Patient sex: M
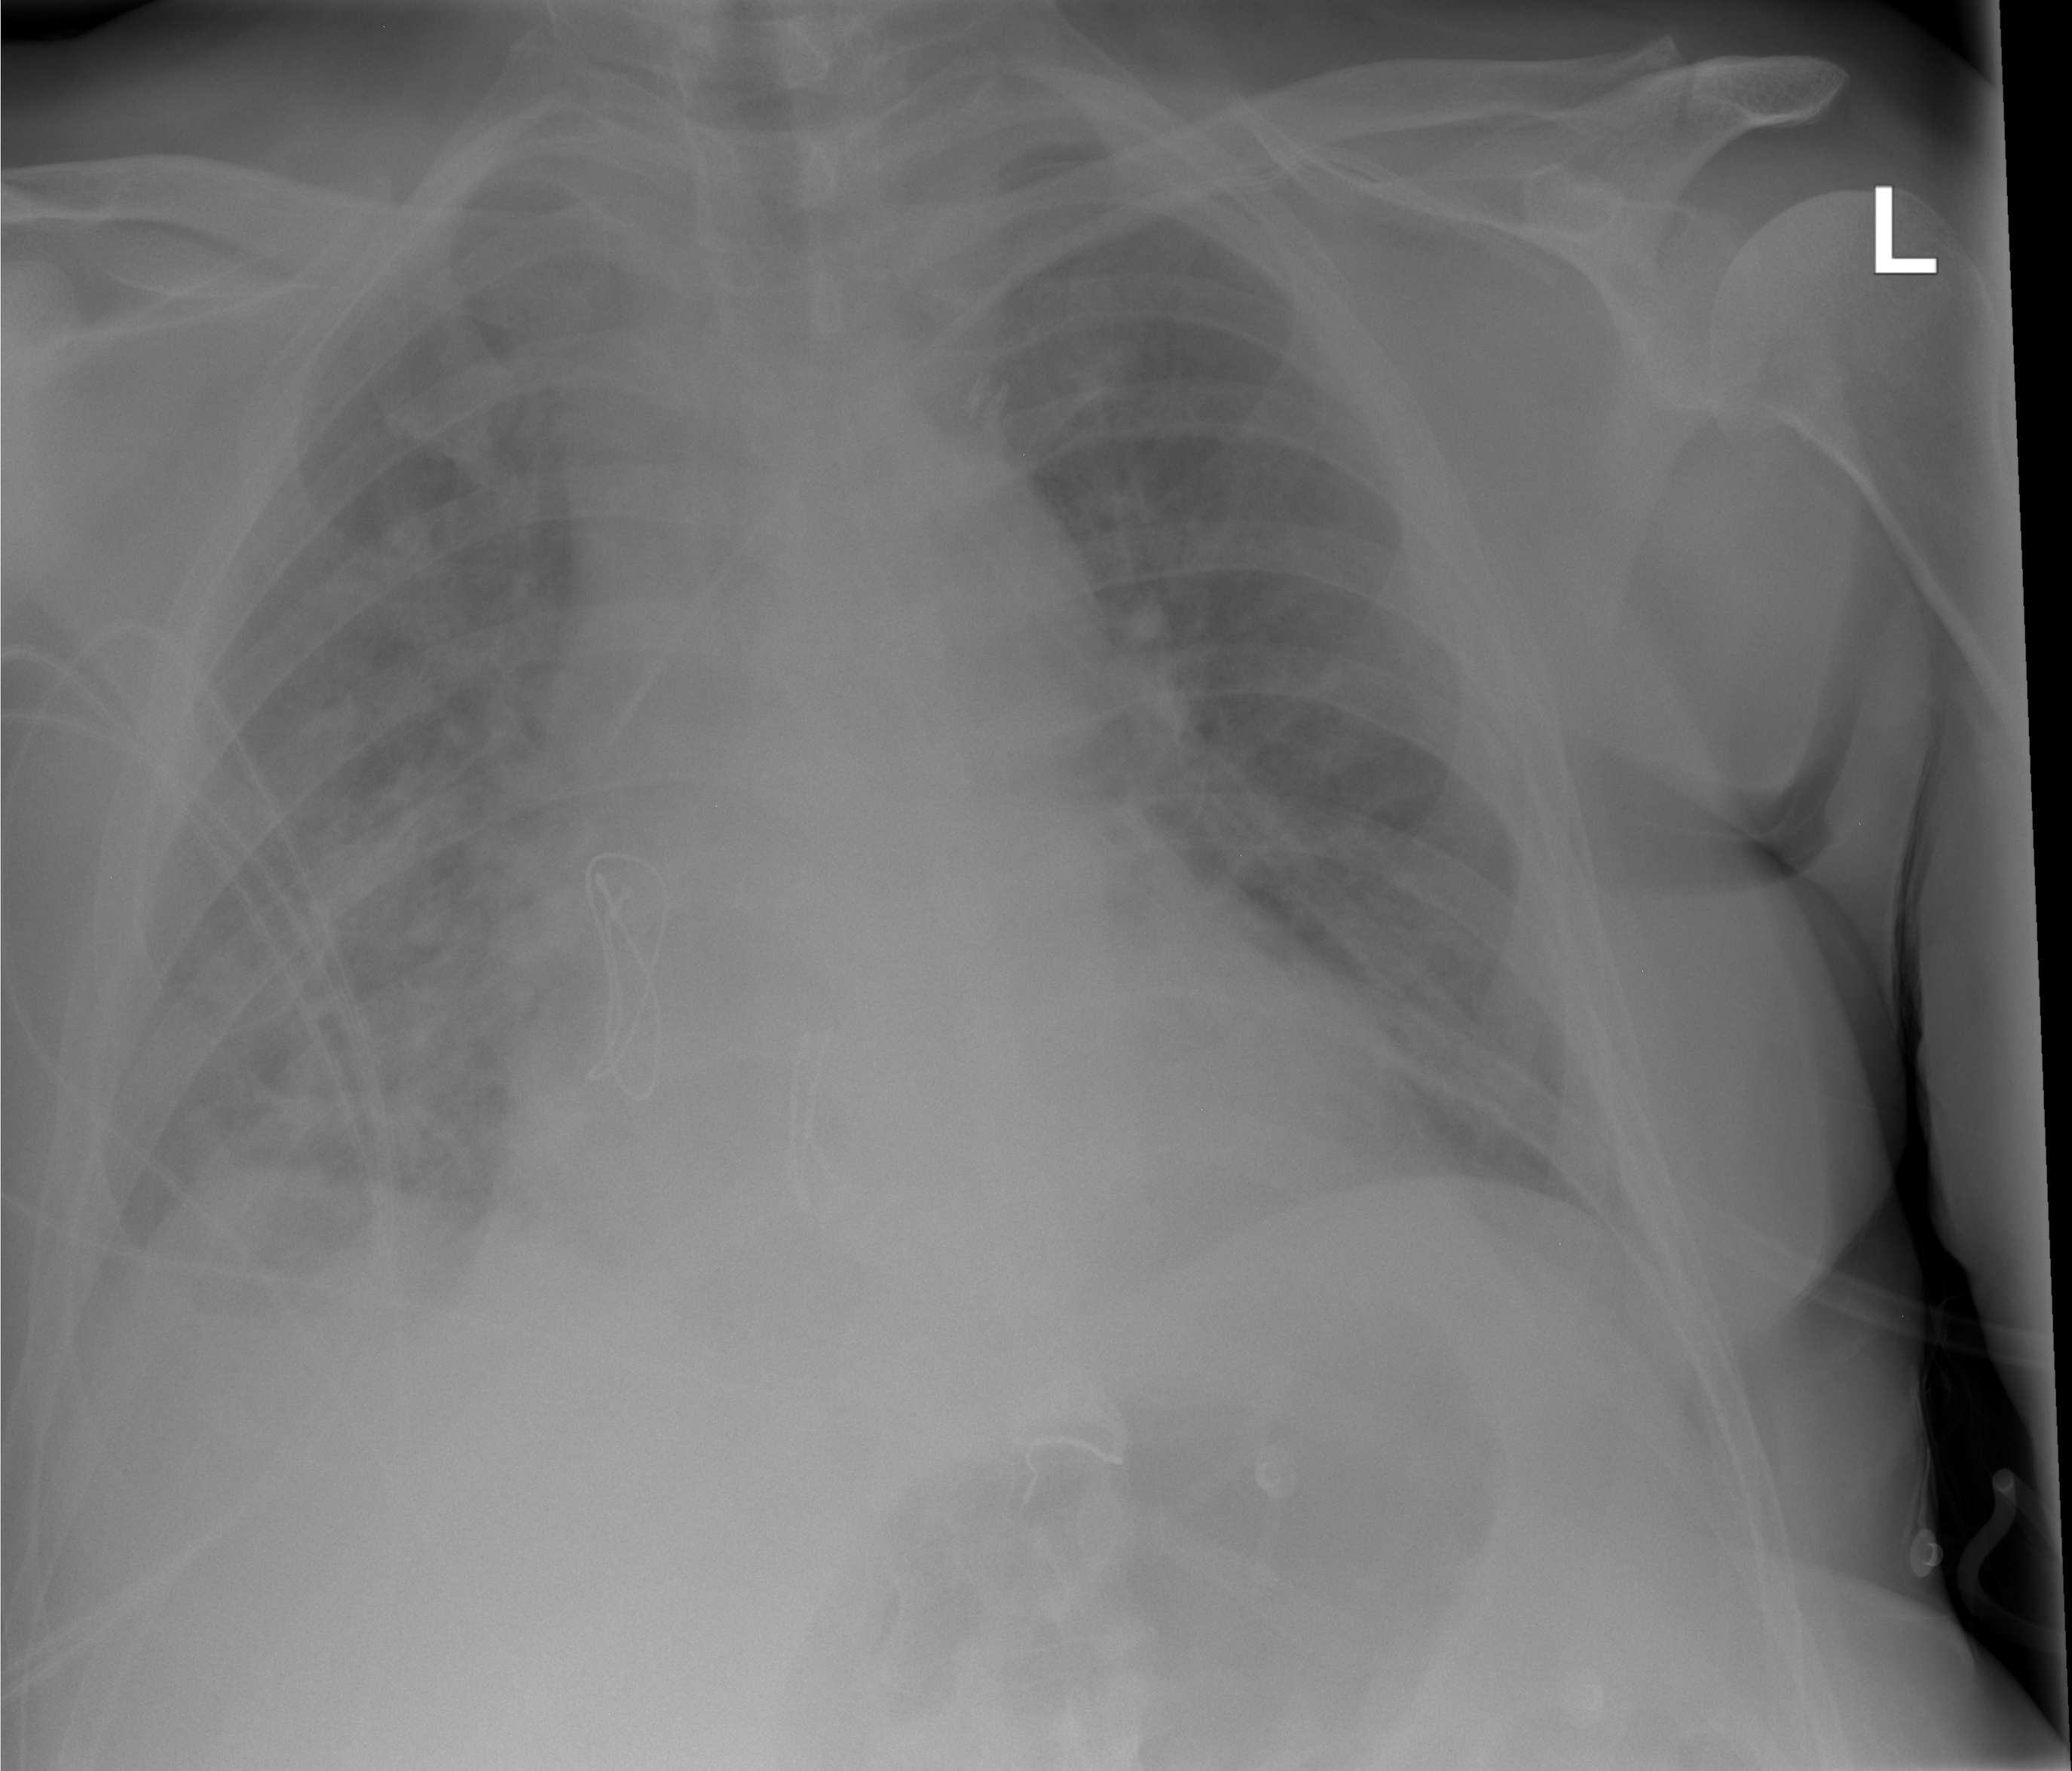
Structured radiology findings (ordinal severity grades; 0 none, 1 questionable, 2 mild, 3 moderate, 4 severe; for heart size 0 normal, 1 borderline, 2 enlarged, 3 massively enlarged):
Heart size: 2
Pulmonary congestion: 0
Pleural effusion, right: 2
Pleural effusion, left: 0
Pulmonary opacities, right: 2
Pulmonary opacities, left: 0
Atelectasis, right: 2
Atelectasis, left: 0